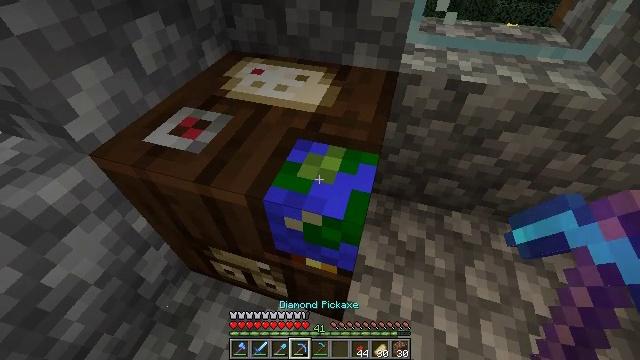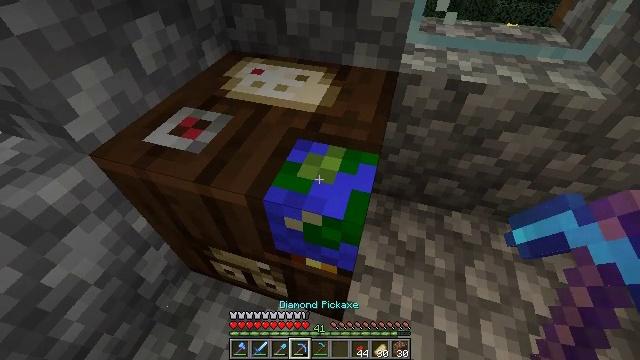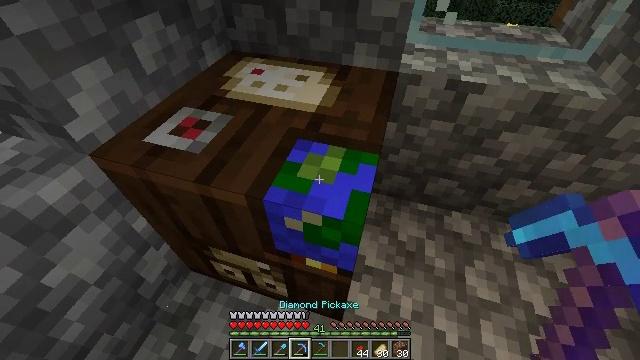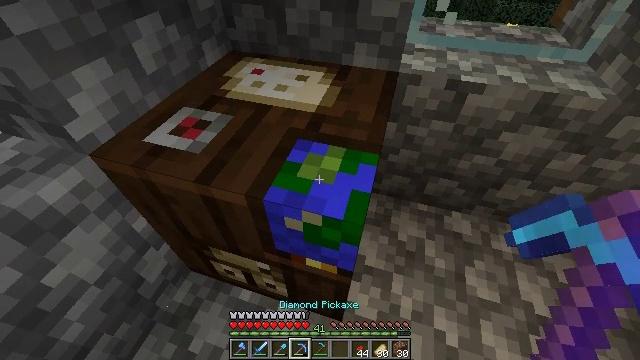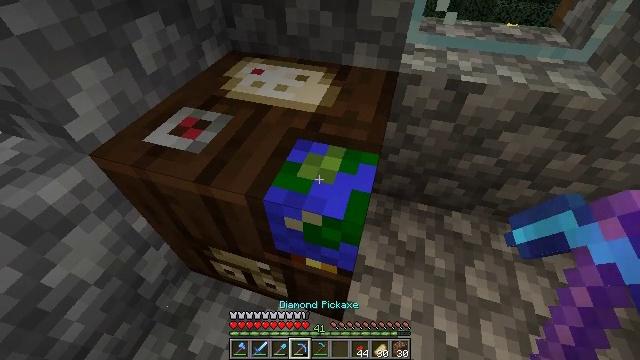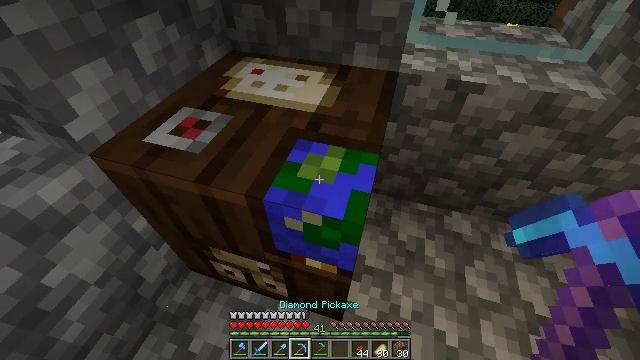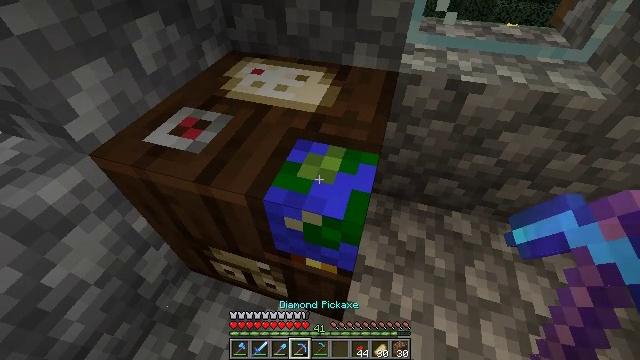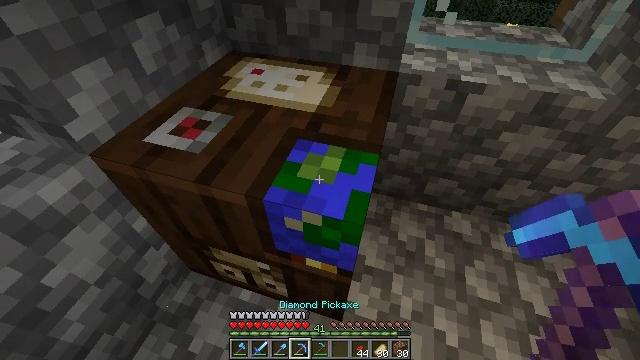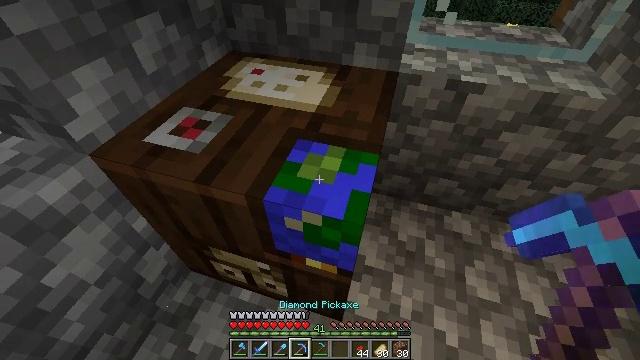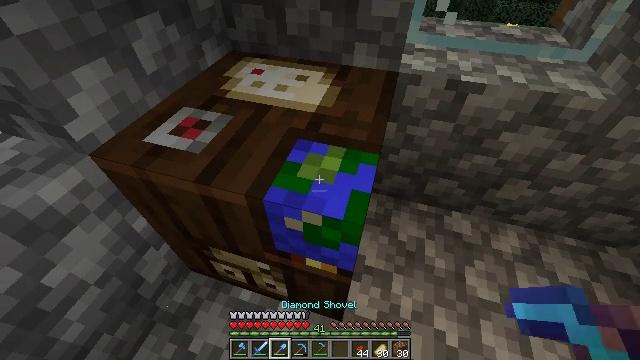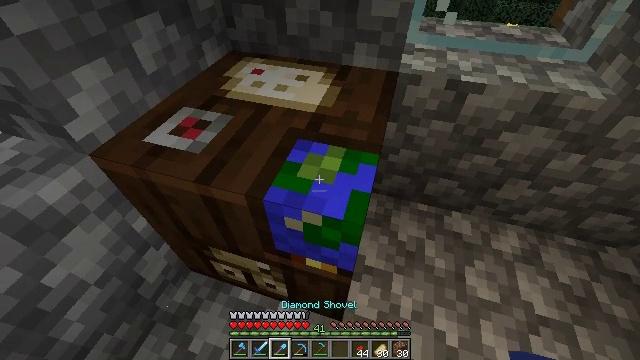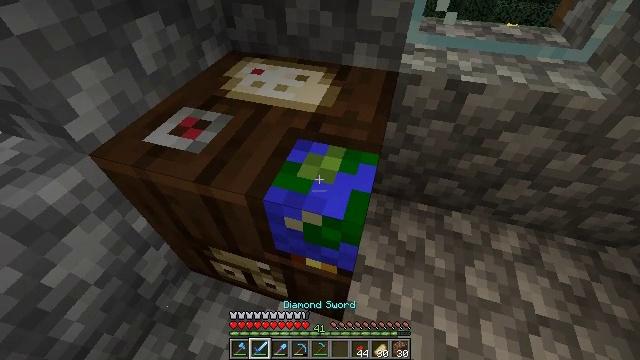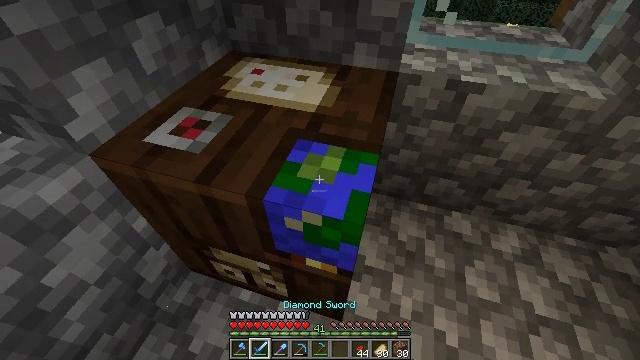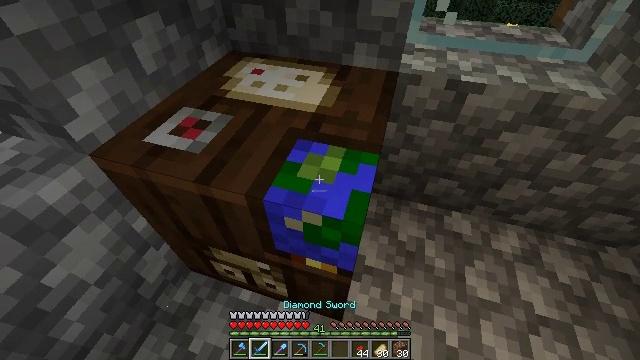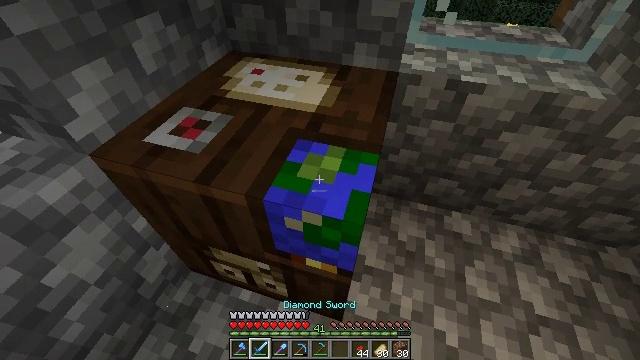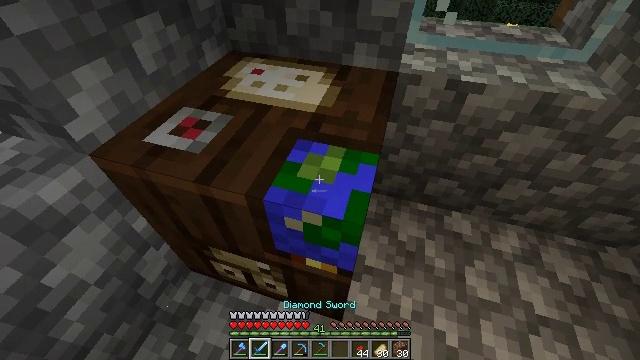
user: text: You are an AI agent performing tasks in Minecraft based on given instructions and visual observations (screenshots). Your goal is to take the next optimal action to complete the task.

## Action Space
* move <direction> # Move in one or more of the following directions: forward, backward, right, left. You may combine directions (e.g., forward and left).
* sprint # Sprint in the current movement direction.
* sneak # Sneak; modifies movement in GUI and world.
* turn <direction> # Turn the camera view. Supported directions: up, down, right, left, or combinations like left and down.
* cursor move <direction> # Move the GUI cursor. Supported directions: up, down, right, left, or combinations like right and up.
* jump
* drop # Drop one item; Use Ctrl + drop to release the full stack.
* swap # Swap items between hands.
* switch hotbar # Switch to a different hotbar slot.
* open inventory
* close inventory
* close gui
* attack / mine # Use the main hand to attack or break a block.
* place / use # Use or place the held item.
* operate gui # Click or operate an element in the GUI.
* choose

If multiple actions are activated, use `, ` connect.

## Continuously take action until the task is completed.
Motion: motion action
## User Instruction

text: Get the cartography table into your inventory.
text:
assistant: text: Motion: no_op
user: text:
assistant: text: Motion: no_op
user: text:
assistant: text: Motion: no_op
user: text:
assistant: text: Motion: no_op
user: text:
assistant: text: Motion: no_op
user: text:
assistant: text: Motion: no_op
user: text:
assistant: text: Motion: no_op
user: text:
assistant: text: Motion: no_op
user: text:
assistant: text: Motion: no_op
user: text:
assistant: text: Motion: no_op
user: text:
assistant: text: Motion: no_op
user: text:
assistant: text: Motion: no_op
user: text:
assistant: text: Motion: no_op
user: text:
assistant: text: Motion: no_op
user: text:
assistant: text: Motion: no_op
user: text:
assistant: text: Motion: no_op
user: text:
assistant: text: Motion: no_op
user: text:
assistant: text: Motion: no_op
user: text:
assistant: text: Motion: no_op
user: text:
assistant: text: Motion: no_op
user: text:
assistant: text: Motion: no_op
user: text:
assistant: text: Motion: no_op
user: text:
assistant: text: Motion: no_op
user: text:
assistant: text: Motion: no_op
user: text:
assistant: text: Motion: no_op
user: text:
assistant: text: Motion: no_op
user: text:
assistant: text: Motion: no_op
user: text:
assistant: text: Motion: attack / mine
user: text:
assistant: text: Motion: attack / mine
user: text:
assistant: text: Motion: attack / mine